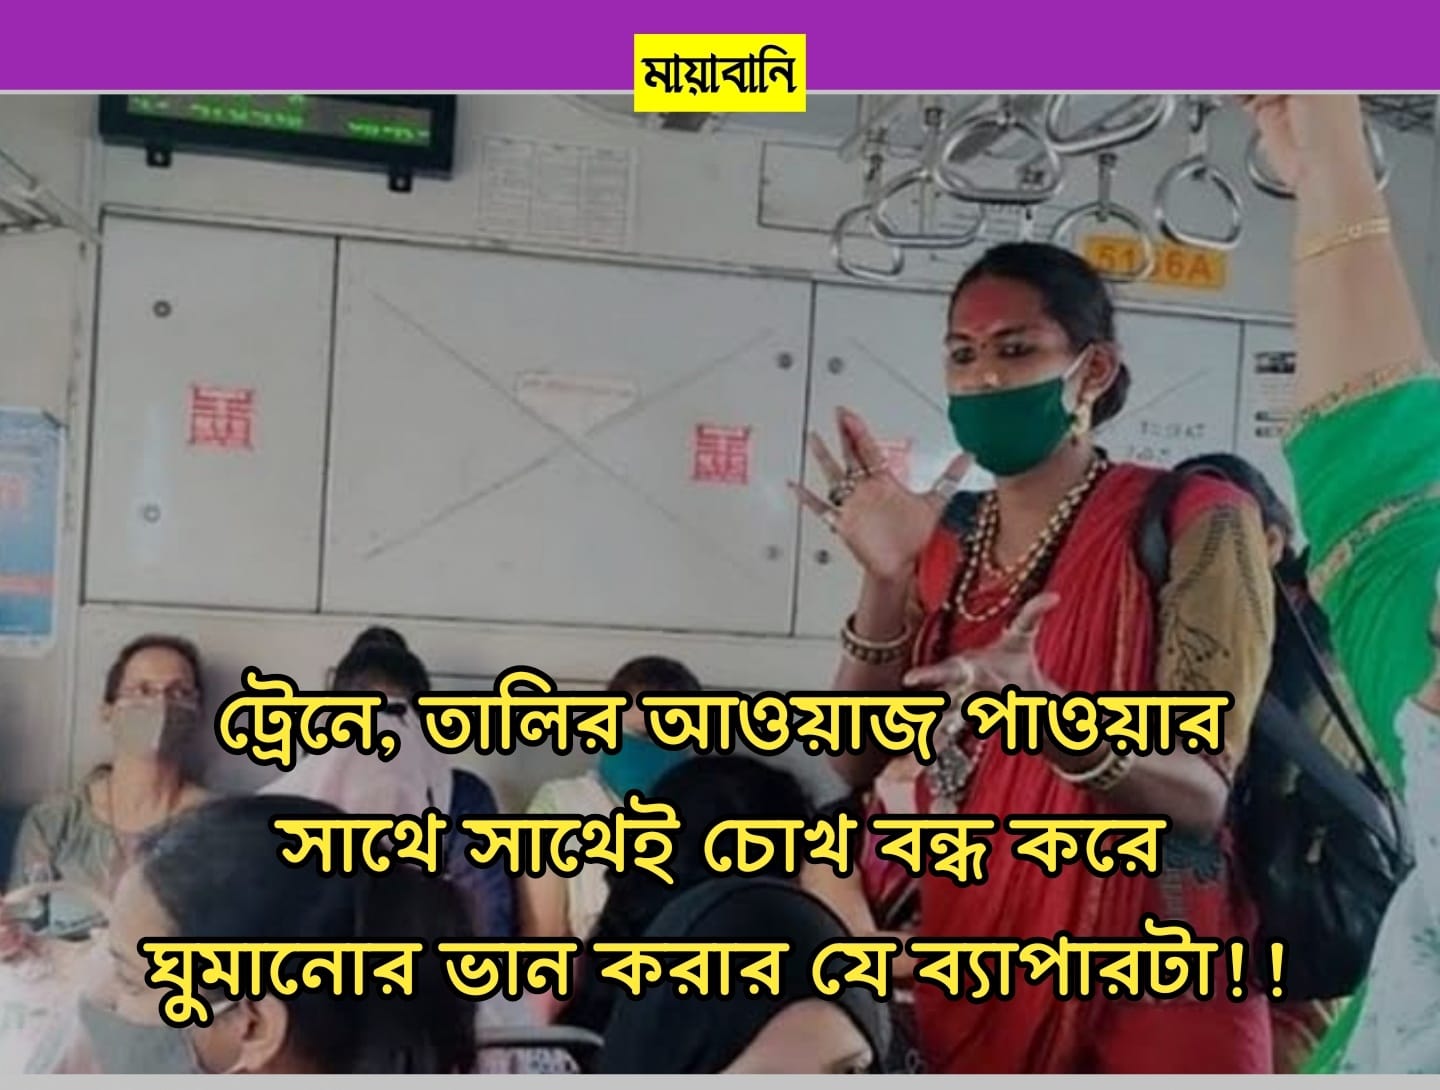
Text: ট্রেনে তালির আওয়াজ পাওয়ার সাথে সাথেই চোখ বন্ধ করে ঘুমানোর ভান করার যে ব্যাপারটা
Label: Non Hate